Question: I am not able to import csv file into mongodb database.
I am using windowsXP 32-bit machine.
I am using 'mongoimport --db IPL --collection matches --file C:\Users\Todkar\Desktop\Cambium Networks Full Stack Hiring Challenge\matches.csv'
I am getting error cannot find path specified in OS shell.
see screenshot for more clarification.

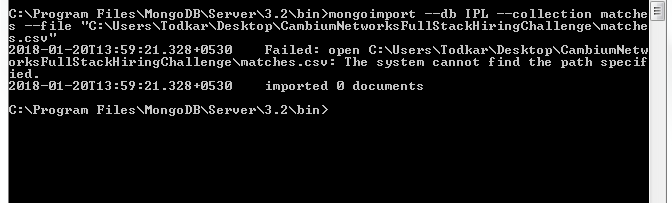
Answer: case is where the path involves the use of white space characters, for example, when you need to access the app xyz which location is :
C:\Program Files\ab cd\xyz.exe.
To run this from windows cmd prompt, you need to use
'''
C:\"Program Files"\"ab cd"\xyz.exe
'''
OR
'''
"C:\Program Files\ab cd\xyz.exe"
'''